Question: I need the image slider like the below image format.
[for ex., If the left arrow clicked, then the items will move left and go bottom direction.]
Any idea would be much helpful. thanks.
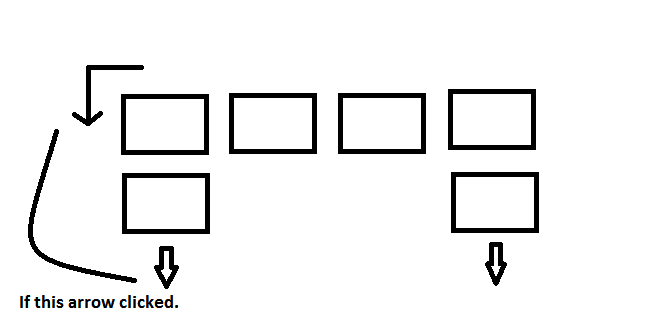
Answer: Because of the fact that i liked the idea and wanted to test myself in creating jquery plugins, i made a plugin named Aperture that can be viewed and downloaded at <URL>
Code and gui are not perfect yet. Let's see if you like it. Improvements could be implemented later.
Github: <URL>